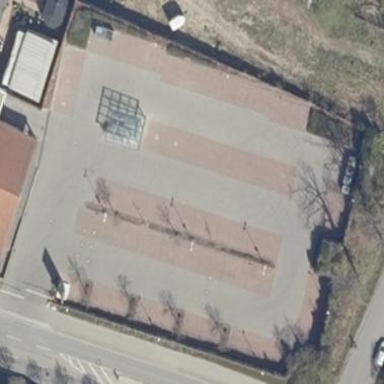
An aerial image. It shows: Parking area with surface.